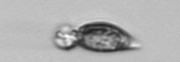
Label: Prorocentrum_triestinum